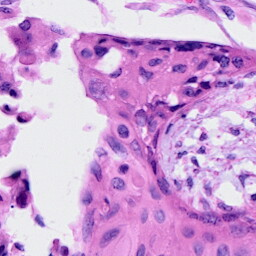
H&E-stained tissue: Cervix